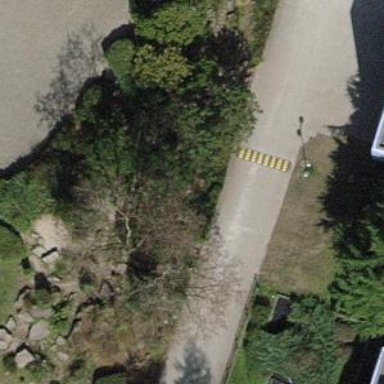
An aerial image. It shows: Rock steps along the road.